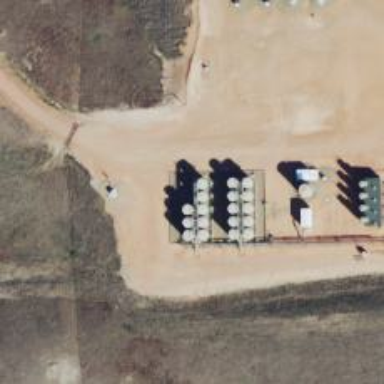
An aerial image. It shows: Storage tank with man-made structure.